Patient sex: M
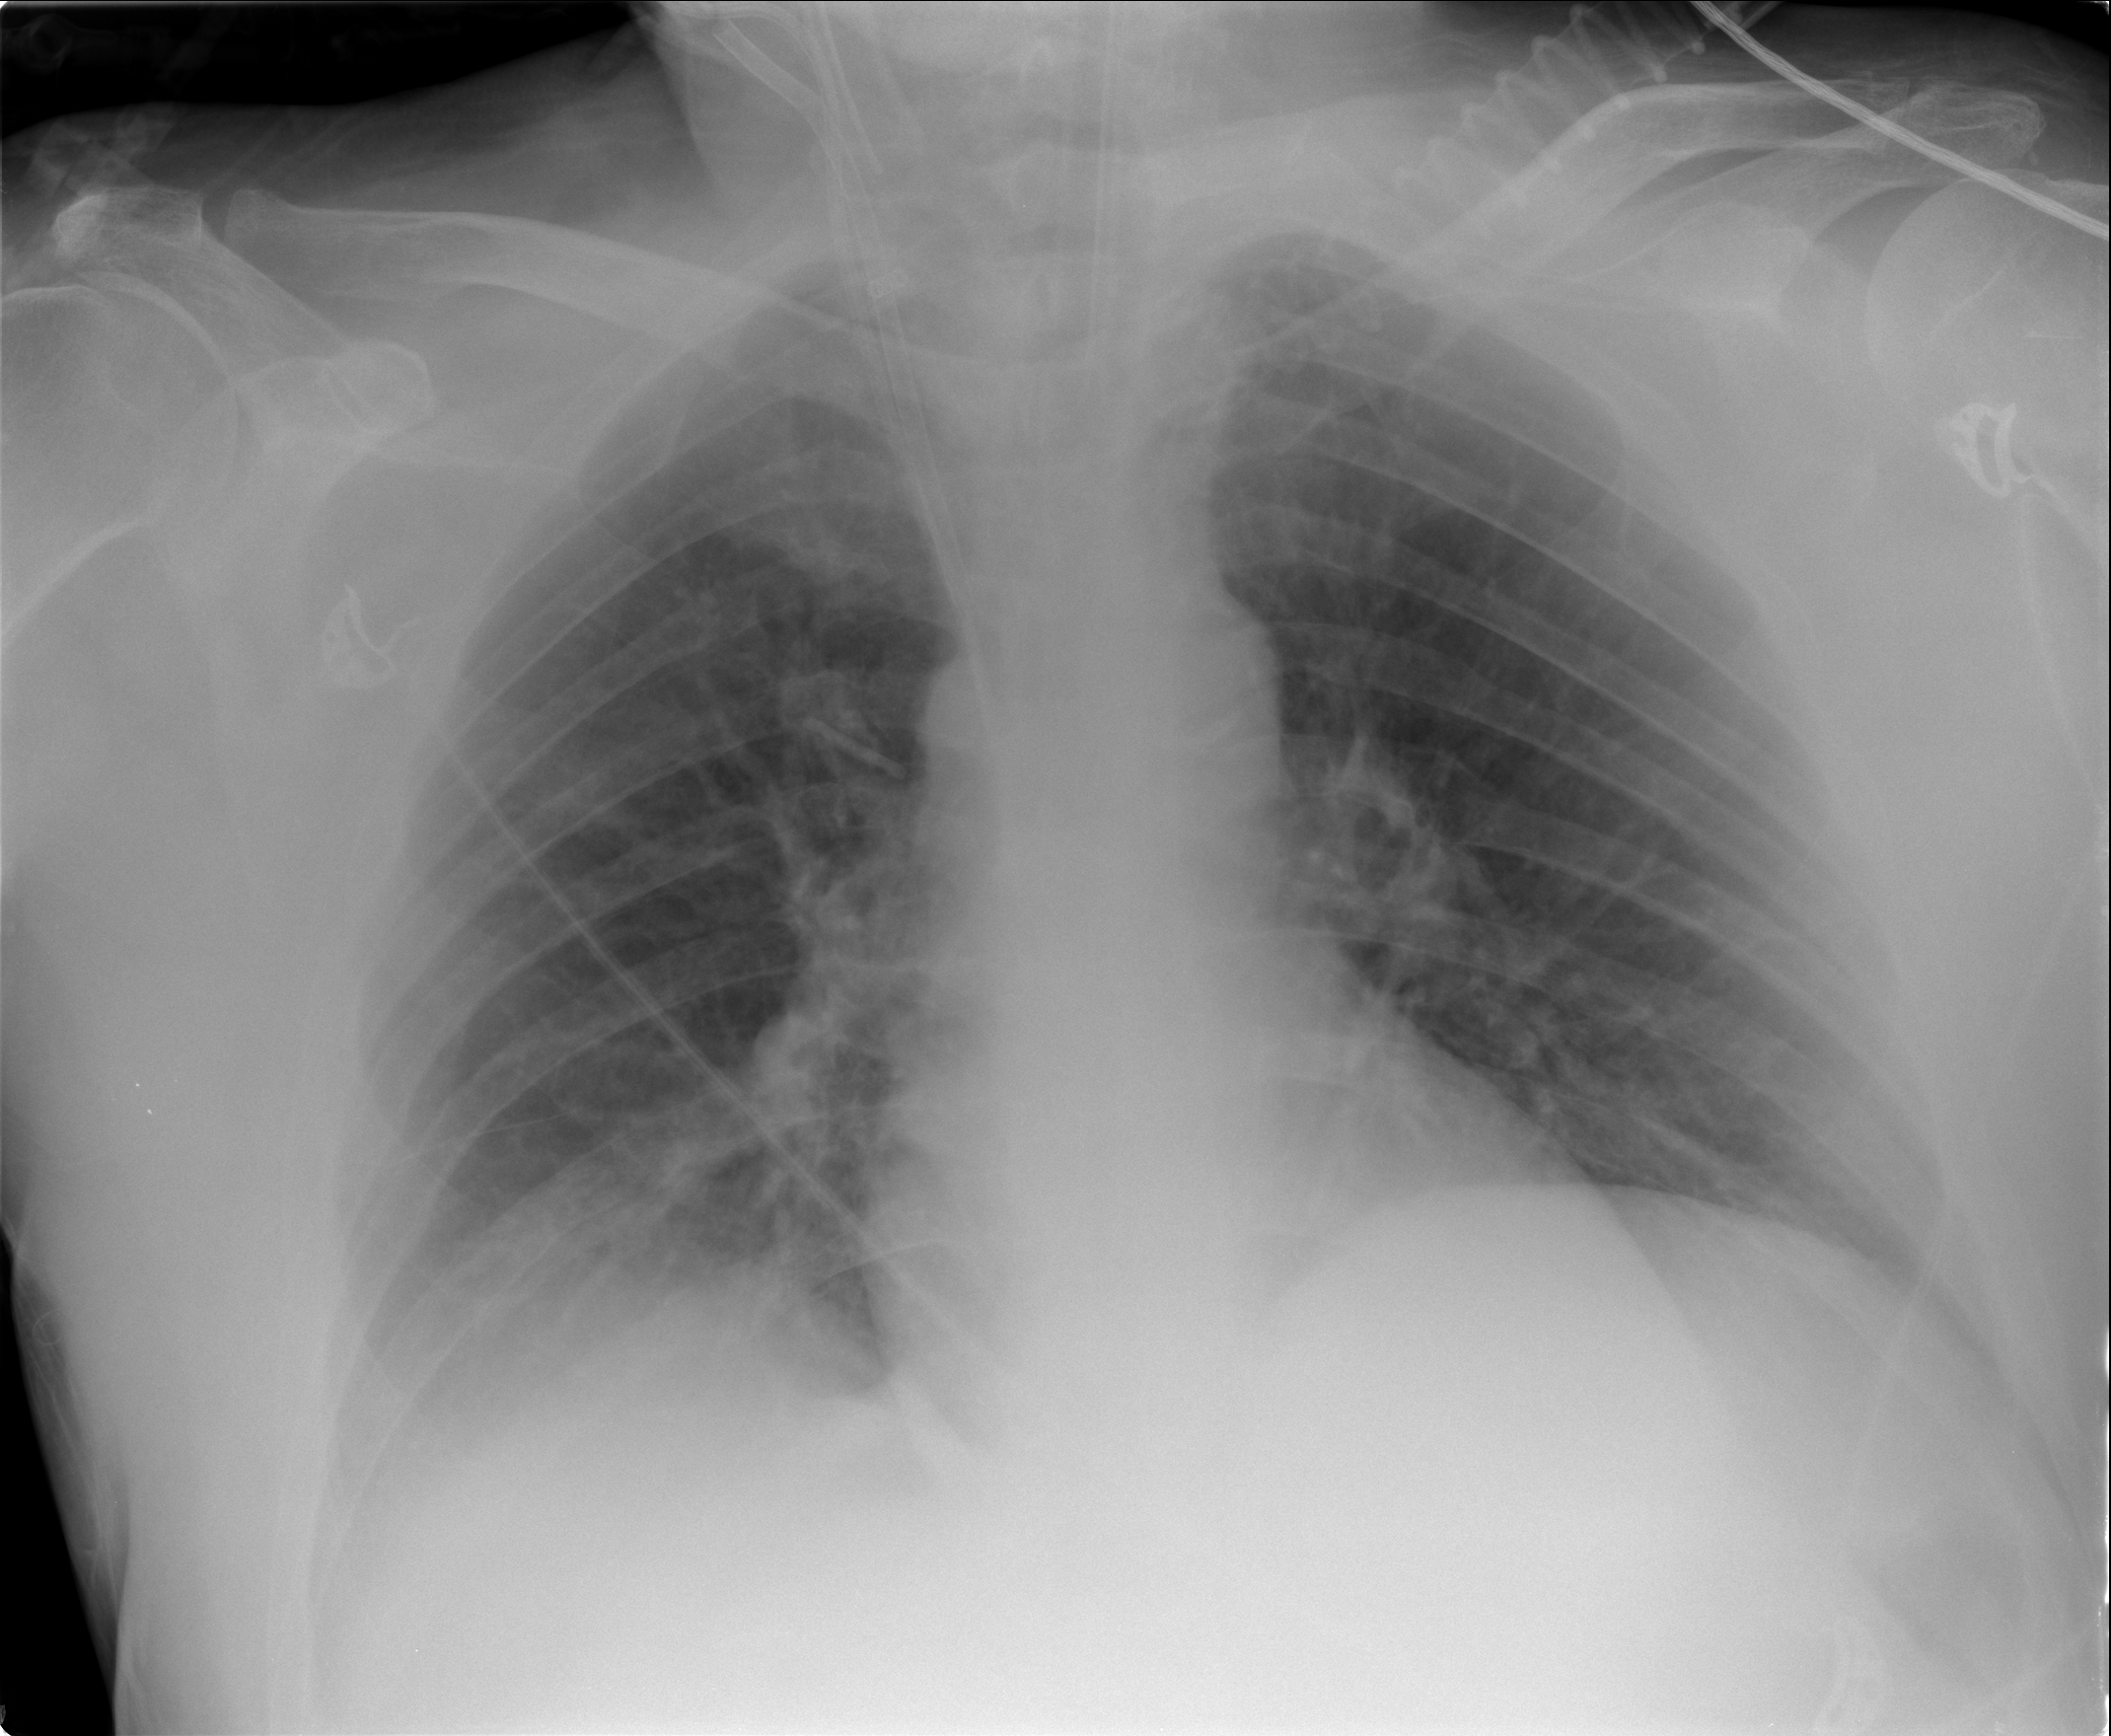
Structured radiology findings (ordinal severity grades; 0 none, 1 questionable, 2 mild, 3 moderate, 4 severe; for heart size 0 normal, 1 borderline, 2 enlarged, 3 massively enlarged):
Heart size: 0
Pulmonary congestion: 0
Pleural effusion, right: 2
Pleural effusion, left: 1
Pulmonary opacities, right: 0
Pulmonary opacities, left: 0
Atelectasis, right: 2
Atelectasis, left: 0